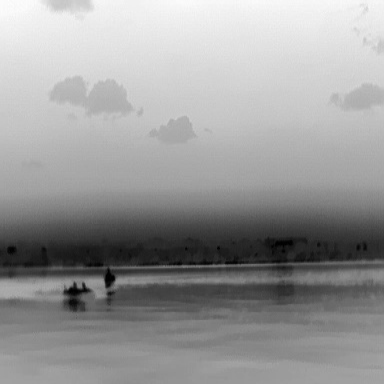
There are two objects shown in the infrared image, including a canoe, and a warship.